Brain MRI, t2w sequence, axial 2D slice.
Patient: age 29, sex M, weight 95 kg, height 1.95 m
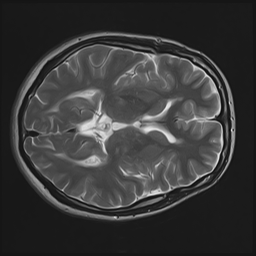